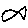
Label: fish